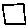
Label: square